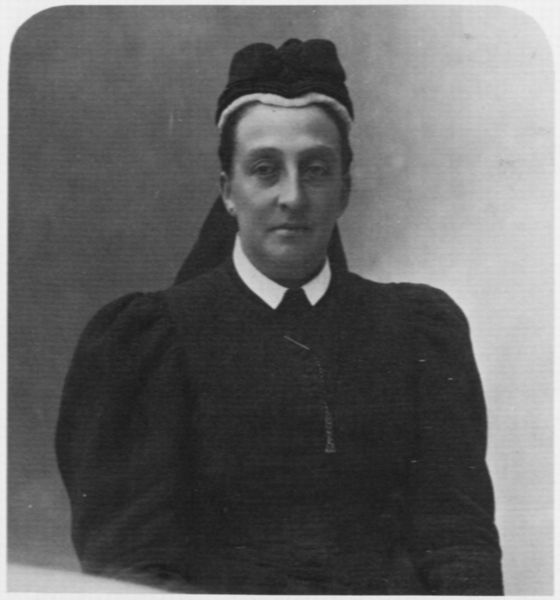
Titel: Isabella Comtesse de Paris (1848-1919)
Künstler: Atelier Nadar
Institution: unbekannt
Schlagwörter: schatten, weiß, sitzen, frau, grau, hintergrund, hut, kleid, licht, mund, nase, ohr, schwarz, stirn, zeichnung, blick, schleier, haube, schleife, alt, jacke, mütze, augen, falten, kragen, ärmel, bildnis, portrait, porträt, gewand, frontal, kinn, lippen, ohren, schulter, kette, weiblich, streng, foto, fotografie, photographie, kreuz, schwarzweiß, nonne, schwester, photo, tracht, ordensschwester, aufnahme, bäffchen, photogrphie, lict